На рисунке показано вогнутое сферическое зеркало, центр которого находится в точке $C$ и в которое налита прозрачная жидкость. Расстояние от $C$ до поверхности жидкости $E$ равно $CE=40.0~\text{см}$, и на прямой $CO$ находится источник $A$, причём $AE=30.0~\text{см}$, а изображение источника является действительным и с ним совпадает. Чтобы удовлетворить условиям параксиального приближения для лучей, в системе используется диафрагма с малым диаметром отверстия.
Найдите показатель преломления $n$ прозрачной жидкости.
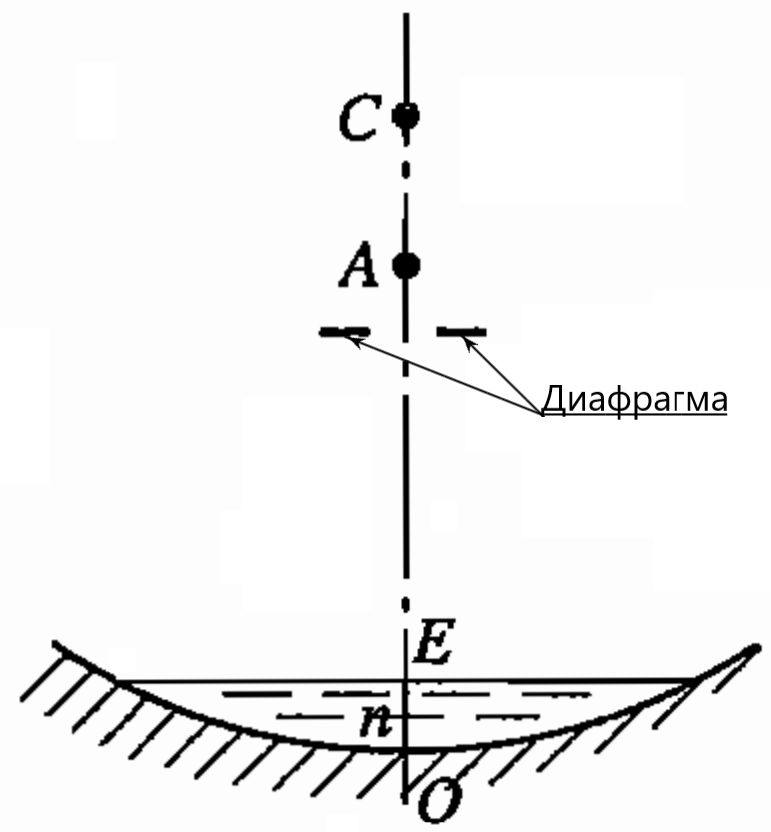
Ответ: \[n=\frac{CE}{AE}=1.33.\]
Темы:
T, Оптика, Геометрическая оптика, Китайские, Сферическое зеркало, Линзы